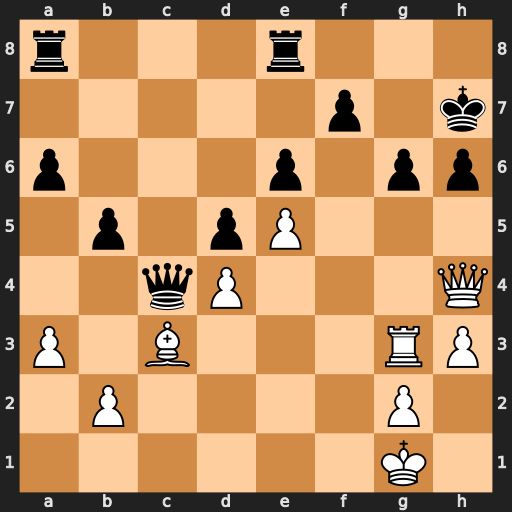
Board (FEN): r3r3/5p1k/p3p1pp/1p1pP3/2qP3Q/P1B3RP/1P4P1/6K1
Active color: w
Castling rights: -
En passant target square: -
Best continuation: Bd2 h5 Qf4